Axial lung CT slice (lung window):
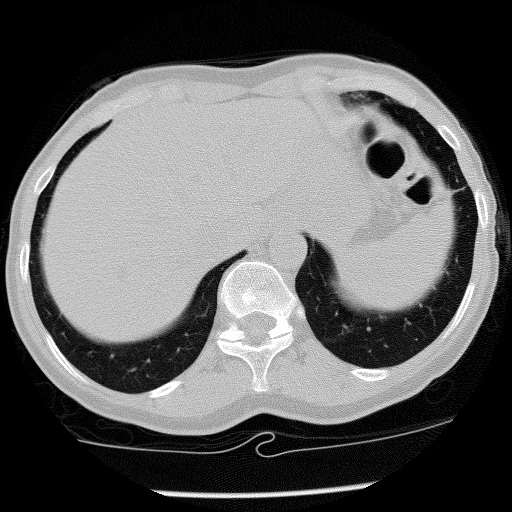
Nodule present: no